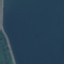
Land use / land cover class: SeaLake